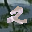
Label: 2